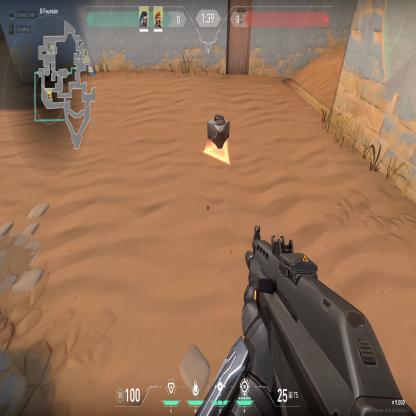
Label: dropped spike